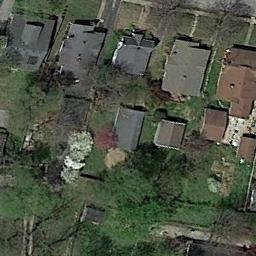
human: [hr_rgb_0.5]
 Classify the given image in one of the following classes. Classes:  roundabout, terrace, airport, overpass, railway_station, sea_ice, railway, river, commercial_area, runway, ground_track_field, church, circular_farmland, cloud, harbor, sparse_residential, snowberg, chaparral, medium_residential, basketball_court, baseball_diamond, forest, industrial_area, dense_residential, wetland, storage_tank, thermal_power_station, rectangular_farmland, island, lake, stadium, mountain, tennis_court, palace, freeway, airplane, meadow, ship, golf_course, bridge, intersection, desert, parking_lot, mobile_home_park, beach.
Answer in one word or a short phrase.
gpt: medium_residential